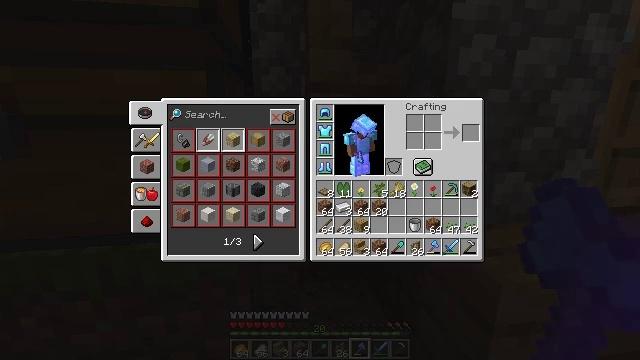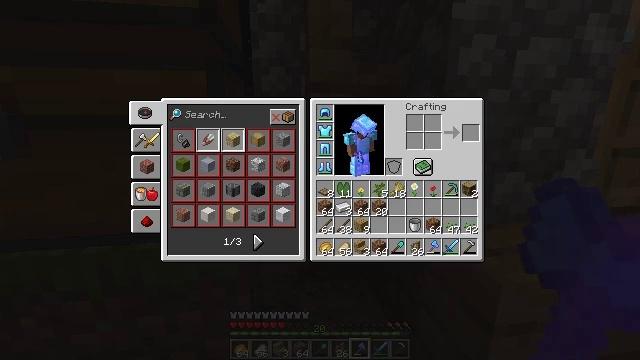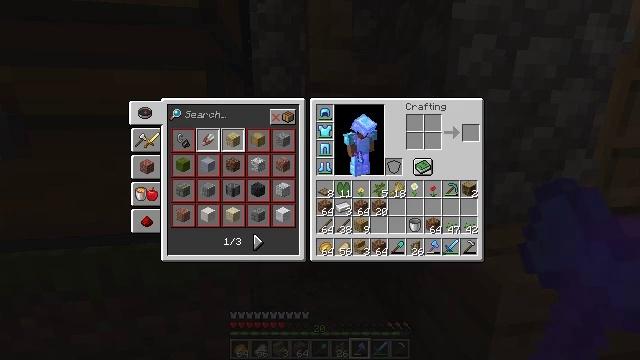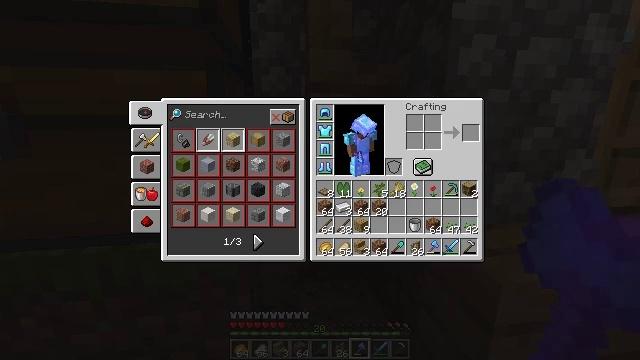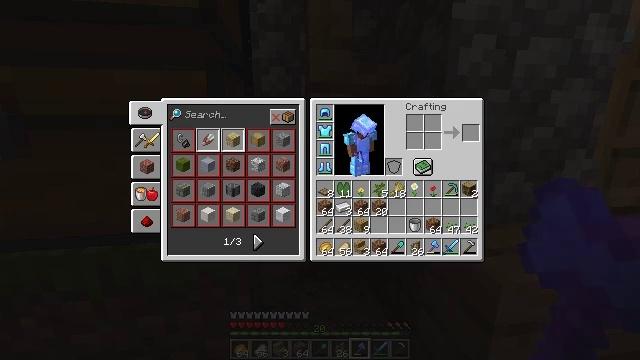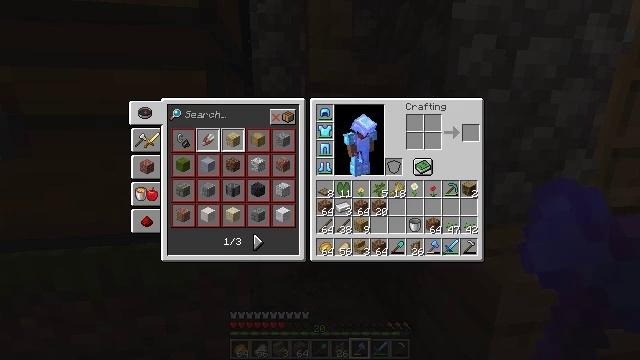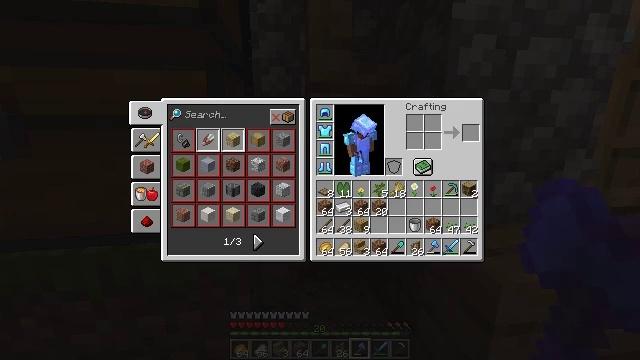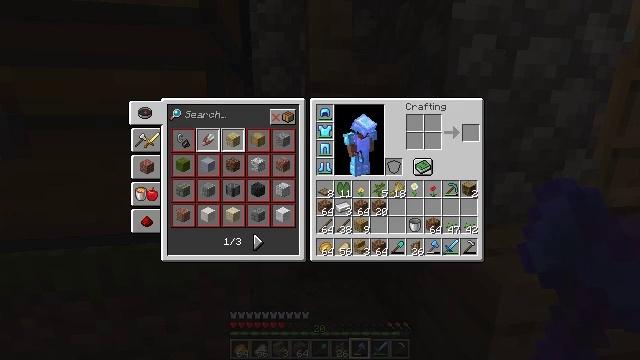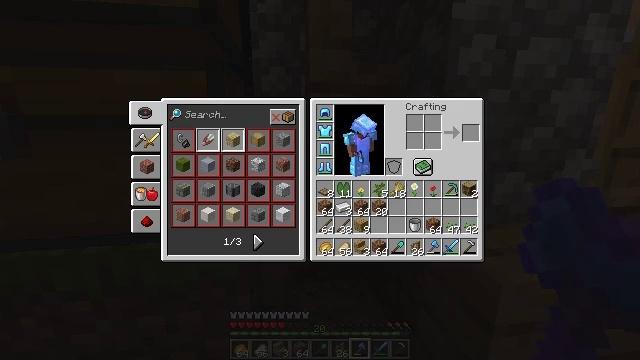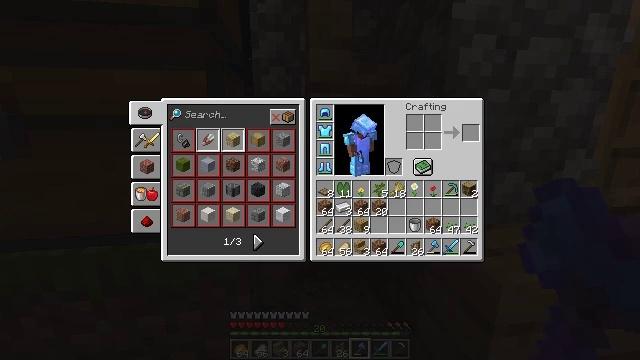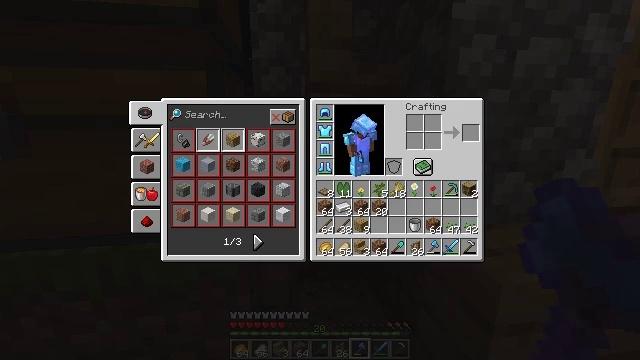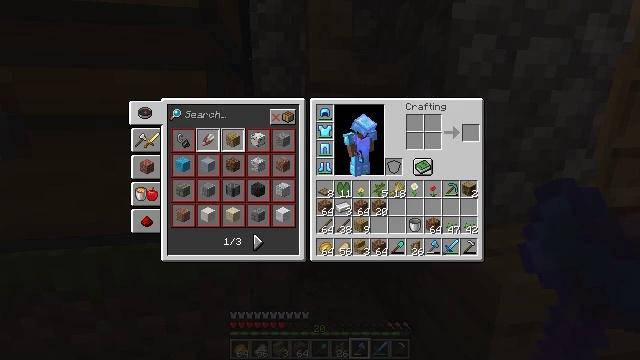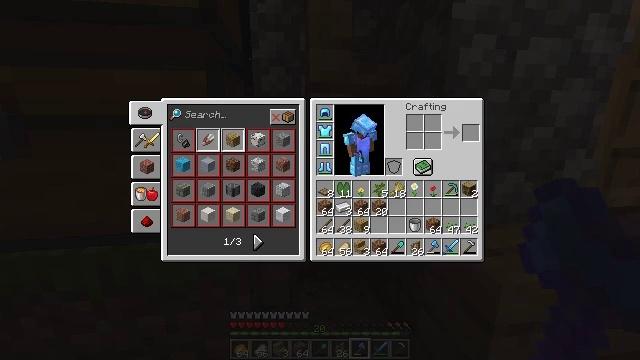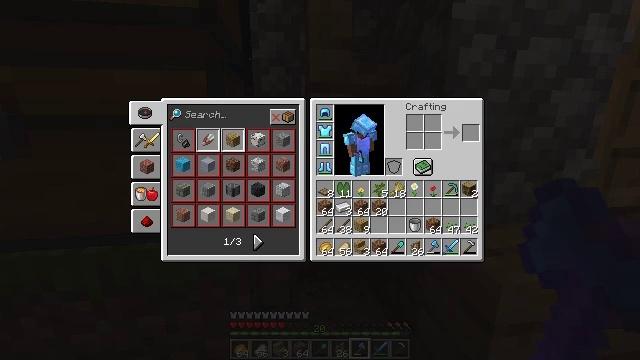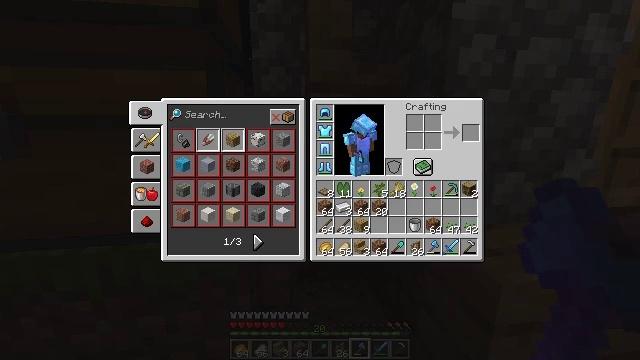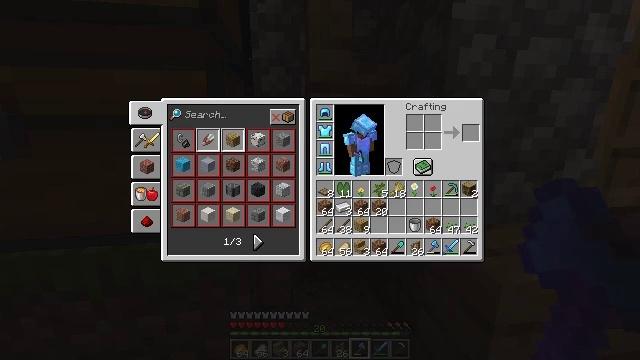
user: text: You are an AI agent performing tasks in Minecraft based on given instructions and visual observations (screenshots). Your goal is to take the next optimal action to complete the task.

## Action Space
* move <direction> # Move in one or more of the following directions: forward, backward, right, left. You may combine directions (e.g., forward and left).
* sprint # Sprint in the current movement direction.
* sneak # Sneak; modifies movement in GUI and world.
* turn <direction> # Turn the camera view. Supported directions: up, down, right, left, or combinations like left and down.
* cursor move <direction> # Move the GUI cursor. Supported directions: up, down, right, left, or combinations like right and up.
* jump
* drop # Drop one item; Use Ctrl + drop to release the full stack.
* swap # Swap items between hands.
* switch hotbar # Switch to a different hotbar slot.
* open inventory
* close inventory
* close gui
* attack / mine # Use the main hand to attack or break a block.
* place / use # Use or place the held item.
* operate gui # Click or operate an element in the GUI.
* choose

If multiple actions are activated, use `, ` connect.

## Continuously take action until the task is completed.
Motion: motion action
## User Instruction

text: Attack the oak fence to collect it.
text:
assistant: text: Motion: no_op
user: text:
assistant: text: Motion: no_op
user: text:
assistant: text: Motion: no_op
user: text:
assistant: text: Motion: no_op
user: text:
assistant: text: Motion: no_op
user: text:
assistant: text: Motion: no_op
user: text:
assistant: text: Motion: no_op
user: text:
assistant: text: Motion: no_op
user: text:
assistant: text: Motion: no_op
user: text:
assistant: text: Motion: no_op
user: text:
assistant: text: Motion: no_op
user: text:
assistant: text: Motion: no_op
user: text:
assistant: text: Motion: no_op
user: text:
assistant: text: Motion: no_op
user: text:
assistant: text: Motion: no_op
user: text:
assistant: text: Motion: no_op
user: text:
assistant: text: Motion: no_op
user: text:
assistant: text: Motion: no_op
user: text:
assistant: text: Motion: no_op
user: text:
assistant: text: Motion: no_op
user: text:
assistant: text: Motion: no_op
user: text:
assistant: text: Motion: no_op
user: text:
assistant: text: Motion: no_op
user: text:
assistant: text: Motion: no_op
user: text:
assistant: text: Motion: no_op
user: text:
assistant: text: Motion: no_op
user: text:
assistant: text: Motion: cursor move down
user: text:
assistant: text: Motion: no_op
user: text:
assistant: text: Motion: cursor move left and up
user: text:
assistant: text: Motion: cursor move left and up